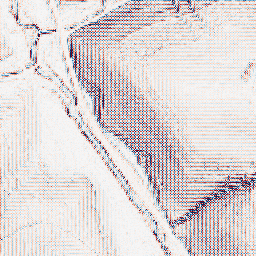
Category: wavelet
Decomposition family: wavelet_dwt
Decomposition parameters: wavelet: haar
level: 1
Upsampling method: sinc_blackman
Upsampling parameters: scale: 2
kernel_size: 16
Upsampling scale: 2